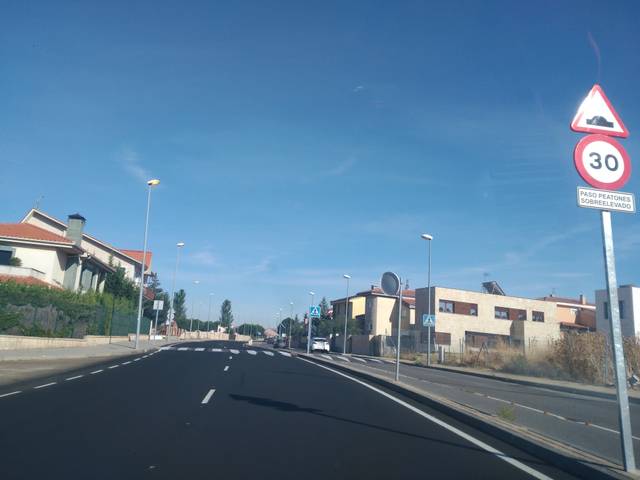
Region: Spain
Coordinates: 40.999, -5.69